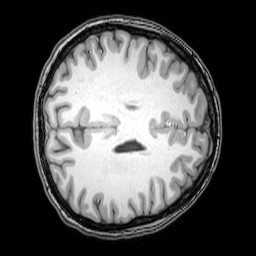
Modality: T1w
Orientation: axial
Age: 26
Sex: female
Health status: healthy
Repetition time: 0.081 s
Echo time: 0.037 s